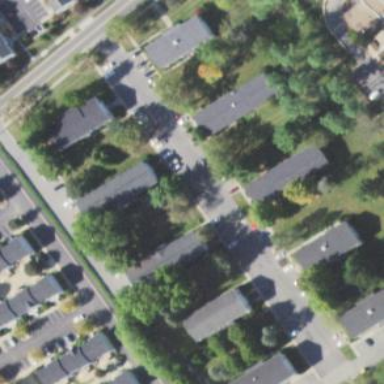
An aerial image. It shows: Residential area with apartments.